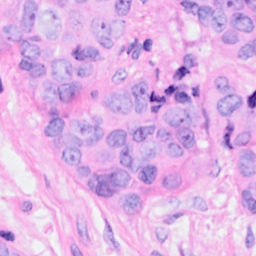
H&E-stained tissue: Breast